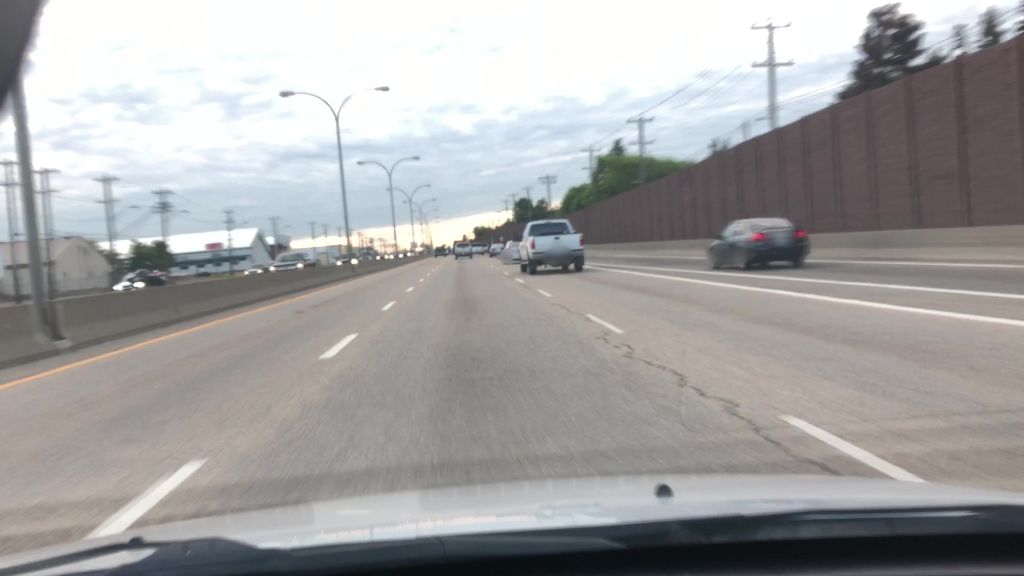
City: edmonton